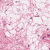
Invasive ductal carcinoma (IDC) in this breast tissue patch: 1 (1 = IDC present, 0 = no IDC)